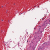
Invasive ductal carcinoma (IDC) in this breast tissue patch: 0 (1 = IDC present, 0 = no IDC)